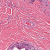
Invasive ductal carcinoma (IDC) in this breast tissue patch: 1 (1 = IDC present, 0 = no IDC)